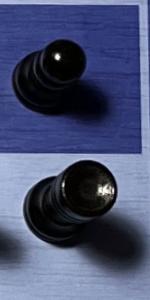
Label: Rook_Black